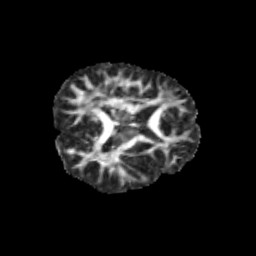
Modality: FA
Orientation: axial
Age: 12
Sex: male
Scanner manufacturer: siemens
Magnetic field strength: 3 T
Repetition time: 3.8 s
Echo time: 0.07 s